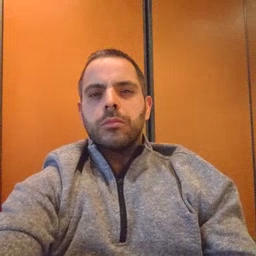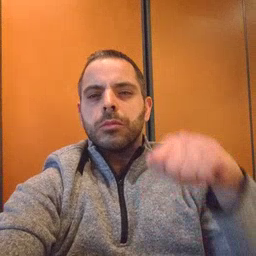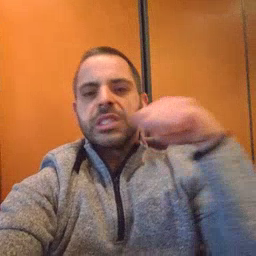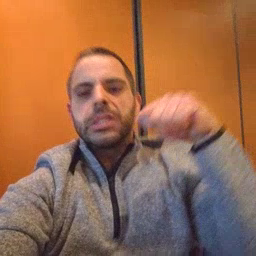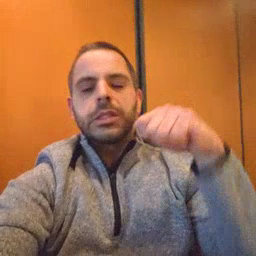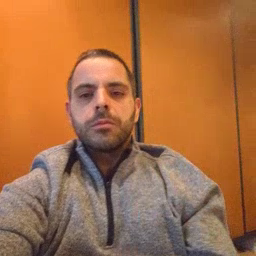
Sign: toothbrush